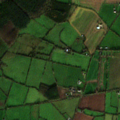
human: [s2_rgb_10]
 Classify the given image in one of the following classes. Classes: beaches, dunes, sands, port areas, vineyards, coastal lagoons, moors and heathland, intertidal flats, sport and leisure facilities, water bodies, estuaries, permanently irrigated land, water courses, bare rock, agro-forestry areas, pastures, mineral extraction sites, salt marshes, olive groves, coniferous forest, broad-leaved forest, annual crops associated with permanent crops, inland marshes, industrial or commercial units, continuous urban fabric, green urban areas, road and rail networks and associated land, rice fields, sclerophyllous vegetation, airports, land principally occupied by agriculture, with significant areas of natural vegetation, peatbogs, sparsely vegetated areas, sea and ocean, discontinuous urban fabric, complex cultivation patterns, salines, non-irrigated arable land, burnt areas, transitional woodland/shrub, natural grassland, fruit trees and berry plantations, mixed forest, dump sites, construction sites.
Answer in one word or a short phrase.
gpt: non-irrigated arable land, pastures, coniferous forest